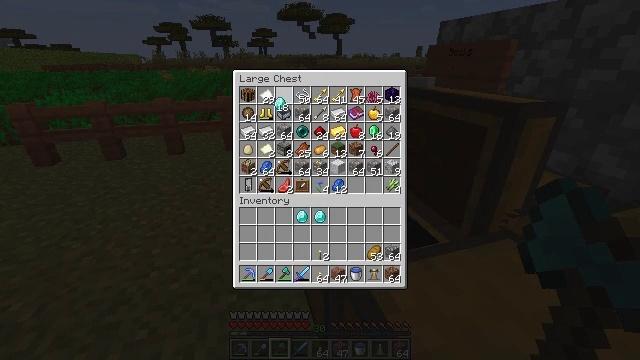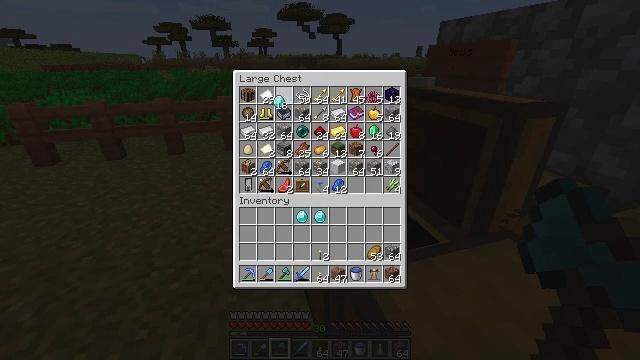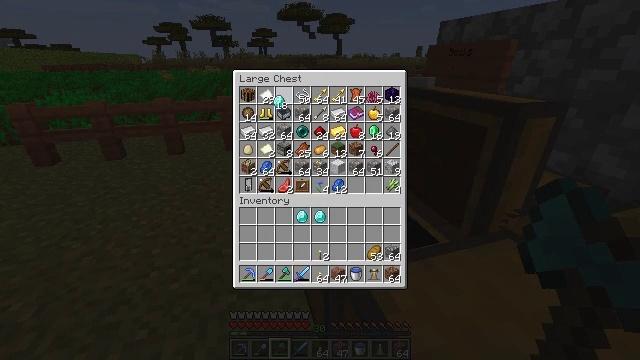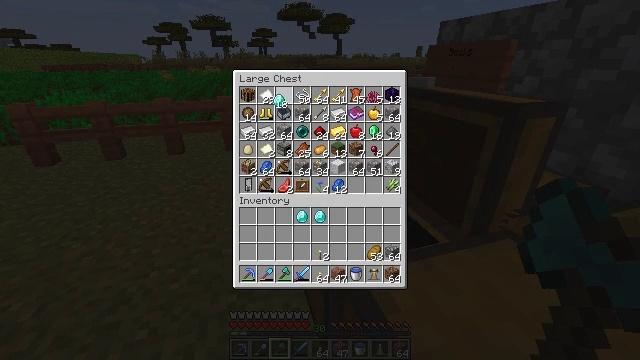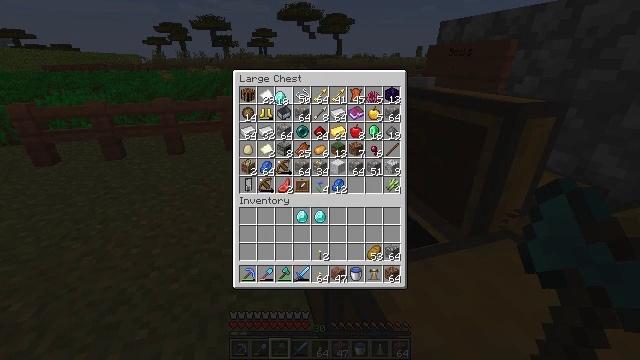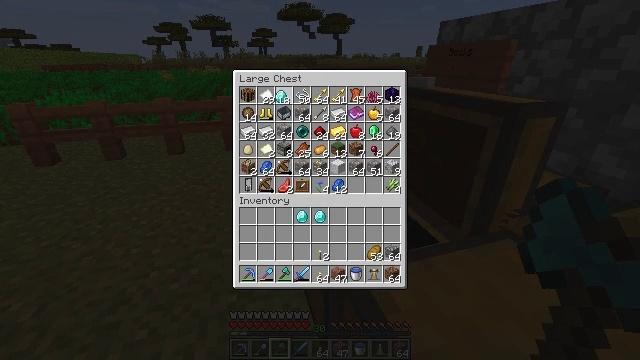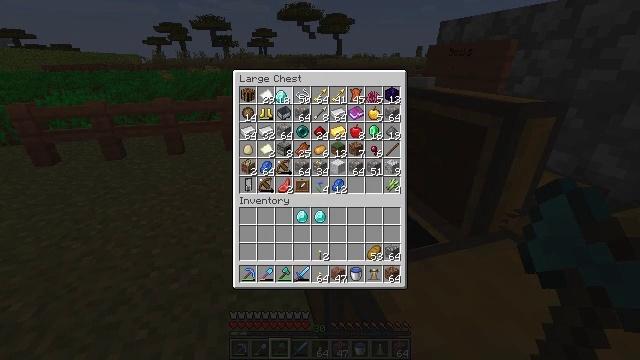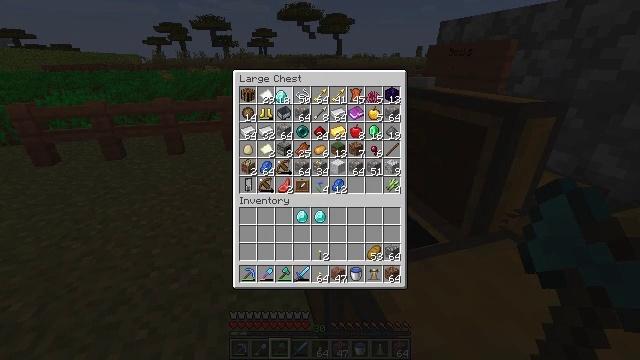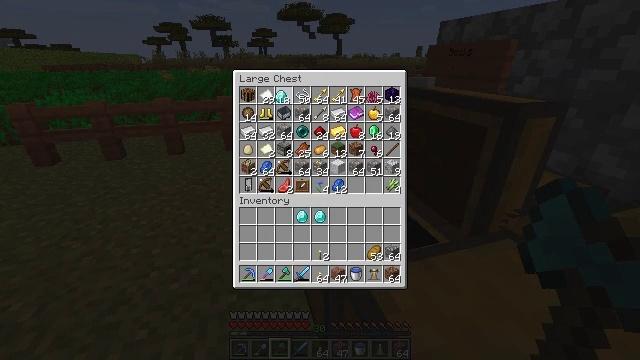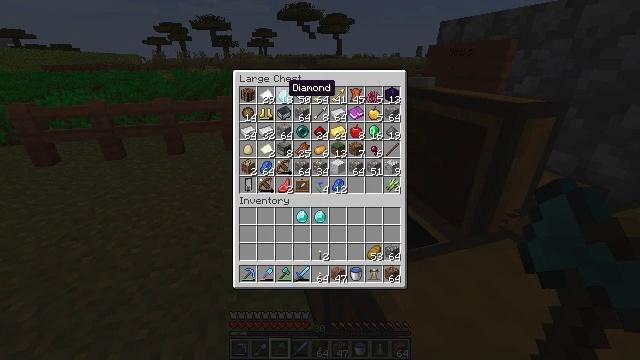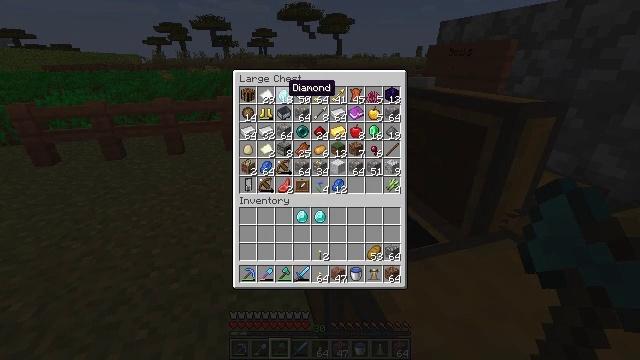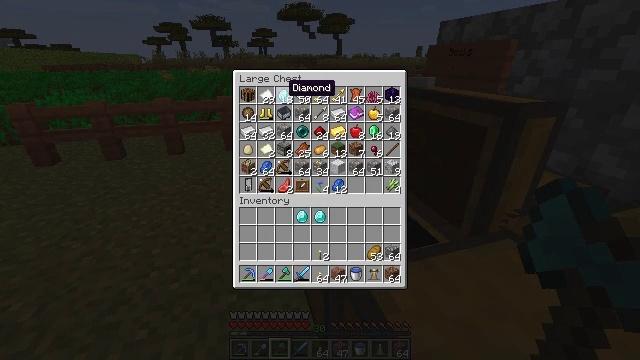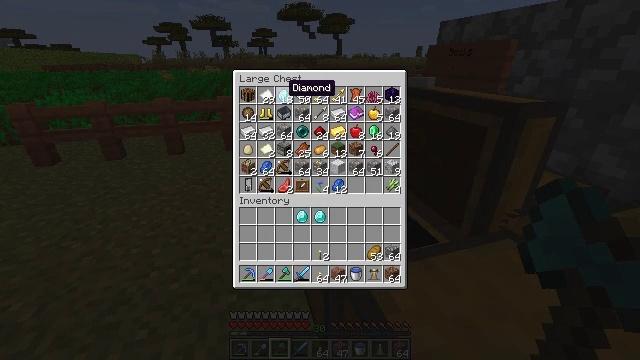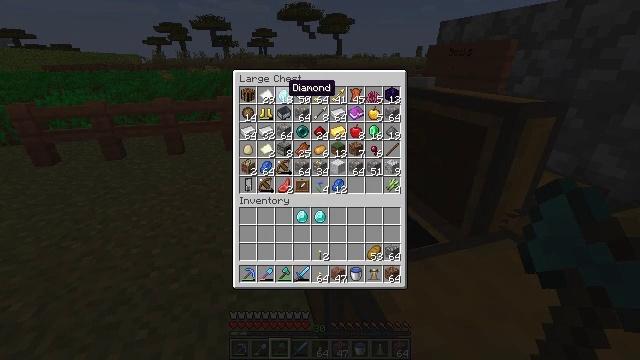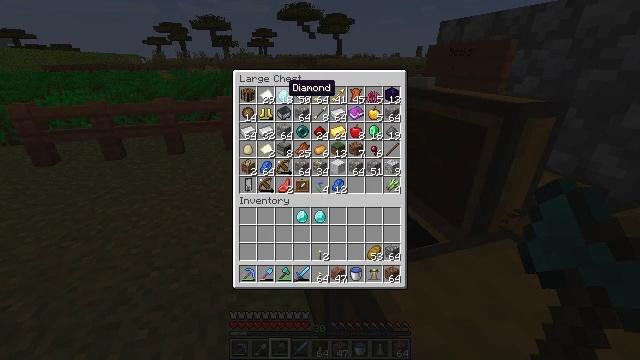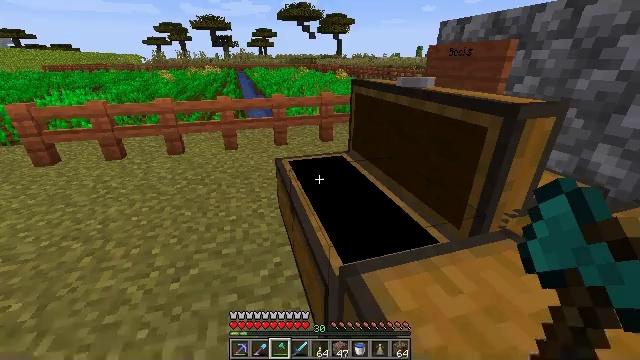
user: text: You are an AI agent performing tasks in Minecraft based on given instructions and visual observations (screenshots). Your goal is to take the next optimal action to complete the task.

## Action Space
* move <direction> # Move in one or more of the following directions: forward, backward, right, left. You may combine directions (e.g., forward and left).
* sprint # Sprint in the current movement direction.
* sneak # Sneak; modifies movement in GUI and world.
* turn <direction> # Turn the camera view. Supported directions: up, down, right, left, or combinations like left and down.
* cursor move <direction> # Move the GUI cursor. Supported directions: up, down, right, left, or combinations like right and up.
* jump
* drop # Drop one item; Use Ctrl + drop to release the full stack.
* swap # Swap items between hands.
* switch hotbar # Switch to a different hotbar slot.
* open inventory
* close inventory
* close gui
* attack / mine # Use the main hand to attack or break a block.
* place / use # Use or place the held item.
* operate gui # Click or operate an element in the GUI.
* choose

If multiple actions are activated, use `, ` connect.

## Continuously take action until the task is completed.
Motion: motion action
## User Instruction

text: Make a diamond hoe with sticks and diamonds.
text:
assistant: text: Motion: no_op
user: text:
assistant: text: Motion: no_op
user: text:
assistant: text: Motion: no_op
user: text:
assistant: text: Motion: no_op
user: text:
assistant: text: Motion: no_op
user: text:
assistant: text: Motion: operate gui
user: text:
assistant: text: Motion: operate gui
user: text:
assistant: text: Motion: operate gui
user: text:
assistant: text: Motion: no_op
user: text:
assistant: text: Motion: no_op
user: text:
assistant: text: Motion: no_op
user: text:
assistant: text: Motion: no_op
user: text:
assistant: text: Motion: no_op
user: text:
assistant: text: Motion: no_op
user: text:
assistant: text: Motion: no_op
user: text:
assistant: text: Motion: no_op
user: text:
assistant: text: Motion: turn right
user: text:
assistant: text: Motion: turn right
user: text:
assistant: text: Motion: move right, turn right and up
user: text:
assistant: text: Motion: move right, turn right and up
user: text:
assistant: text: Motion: move forward and move right, turn right and up
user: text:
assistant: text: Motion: move forward and move right, turn left
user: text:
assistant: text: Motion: move forward and move right, turn right
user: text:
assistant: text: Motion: move forward and move right
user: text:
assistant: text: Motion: move forward and move right
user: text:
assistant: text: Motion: move forward and move right
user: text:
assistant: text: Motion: move forward and move right
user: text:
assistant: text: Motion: move forward and move right, turn right and up
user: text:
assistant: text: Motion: move forward and move right
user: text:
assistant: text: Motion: move forward